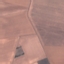
Land use / land cover class: AnnualCrop